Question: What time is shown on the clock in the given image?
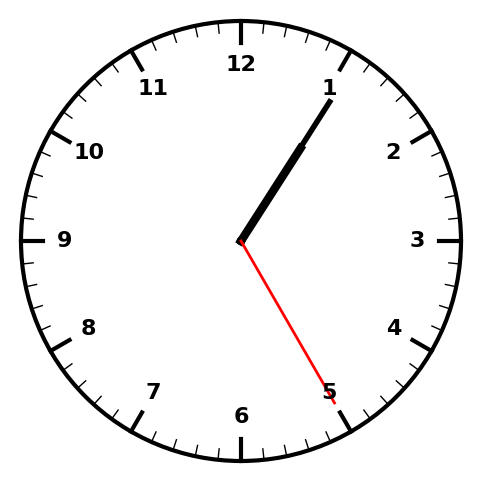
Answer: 01:05:25